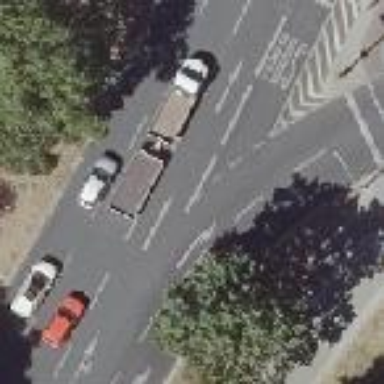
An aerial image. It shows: Primary highway with y-junction.